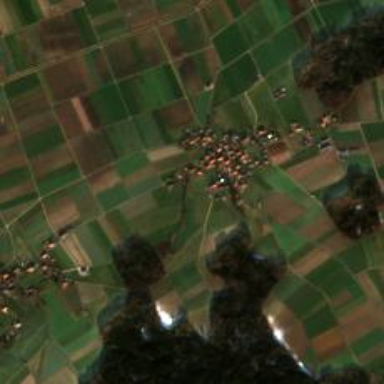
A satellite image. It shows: Village.